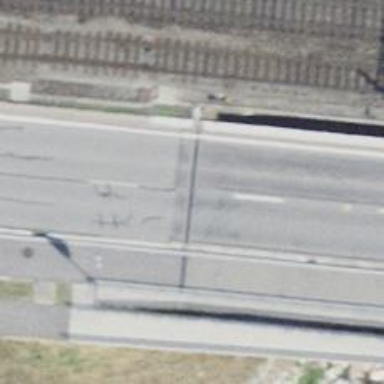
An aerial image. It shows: Primary highway bridge with designated cycle lane.